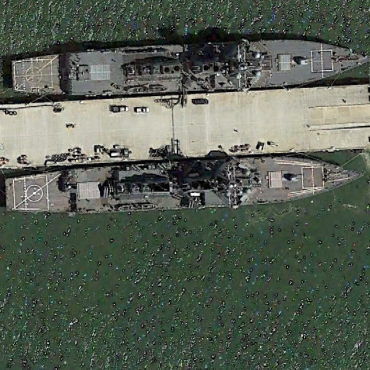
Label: destroyer